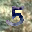
Label: 5